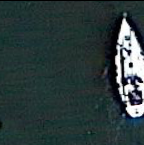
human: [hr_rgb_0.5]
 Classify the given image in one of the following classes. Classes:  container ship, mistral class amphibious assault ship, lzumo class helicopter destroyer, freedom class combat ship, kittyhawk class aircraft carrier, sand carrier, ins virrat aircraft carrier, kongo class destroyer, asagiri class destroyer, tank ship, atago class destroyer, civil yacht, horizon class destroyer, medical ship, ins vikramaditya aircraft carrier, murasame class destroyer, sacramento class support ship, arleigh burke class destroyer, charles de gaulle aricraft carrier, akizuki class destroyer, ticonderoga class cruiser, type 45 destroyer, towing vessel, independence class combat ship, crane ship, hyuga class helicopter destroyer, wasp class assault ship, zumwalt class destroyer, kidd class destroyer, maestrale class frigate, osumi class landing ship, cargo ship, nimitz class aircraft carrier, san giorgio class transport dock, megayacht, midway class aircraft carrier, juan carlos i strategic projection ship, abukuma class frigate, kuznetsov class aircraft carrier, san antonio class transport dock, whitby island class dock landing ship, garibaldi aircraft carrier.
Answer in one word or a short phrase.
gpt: Civil yacht